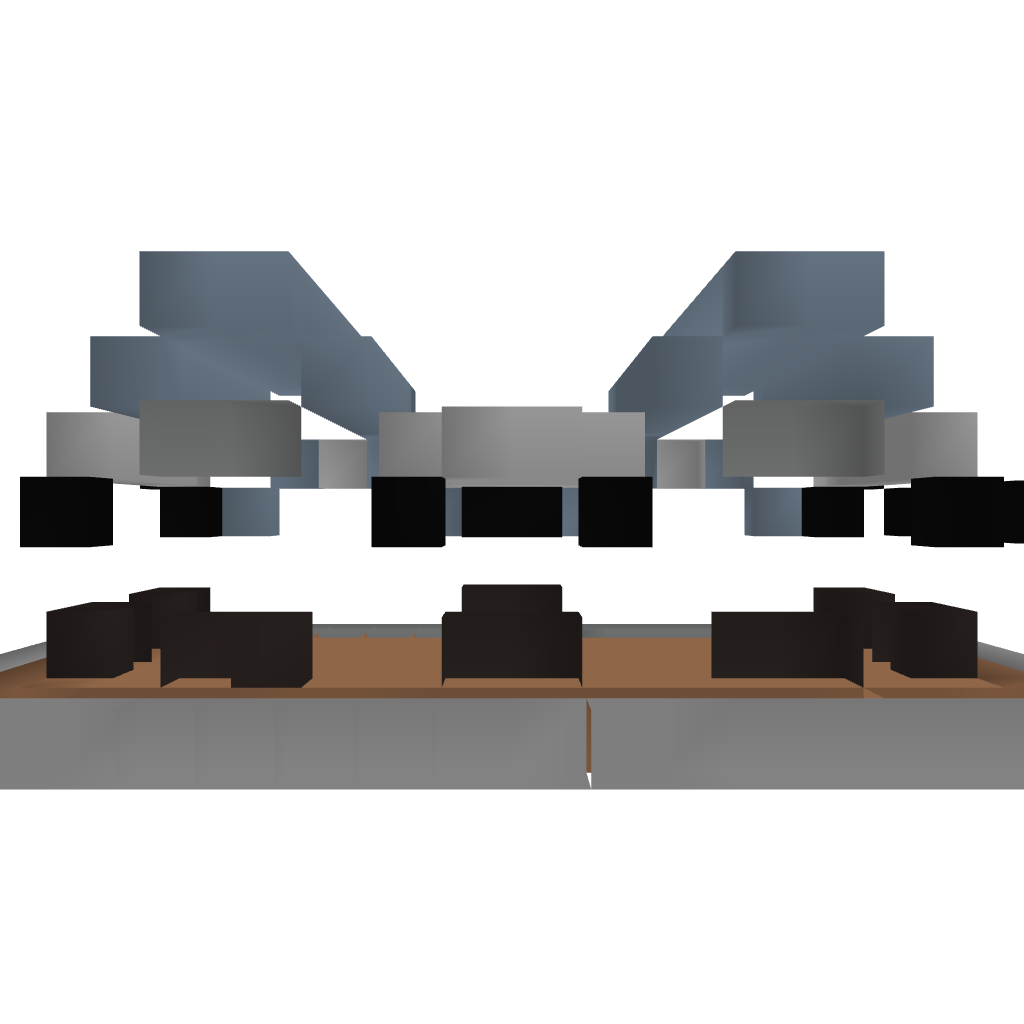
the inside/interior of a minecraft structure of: A Small storage building